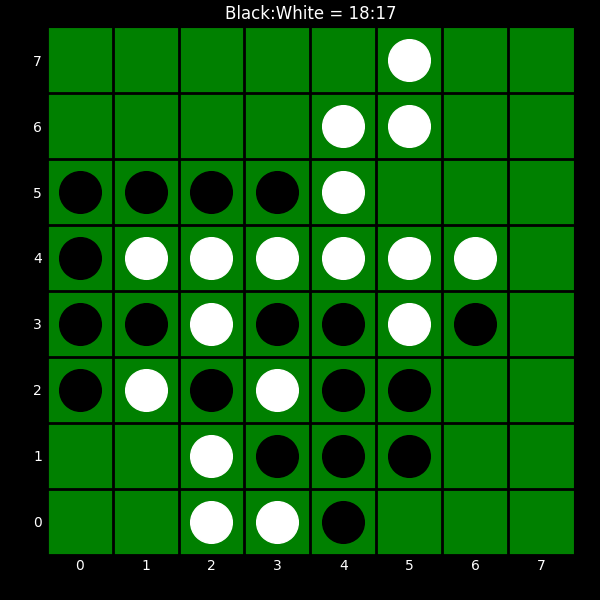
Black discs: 18
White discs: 17